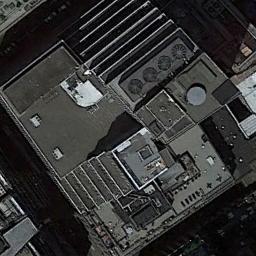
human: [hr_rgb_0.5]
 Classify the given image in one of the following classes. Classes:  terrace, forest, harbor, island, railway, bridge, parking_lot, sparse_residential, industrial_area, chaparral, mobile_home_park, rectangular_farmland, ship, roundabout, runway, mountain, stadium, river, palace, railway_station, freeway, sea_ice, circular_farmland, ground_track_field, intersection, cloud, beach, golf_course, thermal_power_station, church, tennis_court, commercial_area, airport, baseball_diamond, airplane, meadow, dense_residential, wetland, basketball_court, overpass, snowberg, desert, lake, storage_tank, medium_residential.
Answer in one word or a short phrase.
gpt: commercial_area